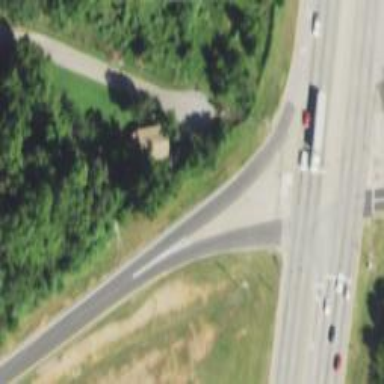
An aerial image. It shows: Trunk link highway.